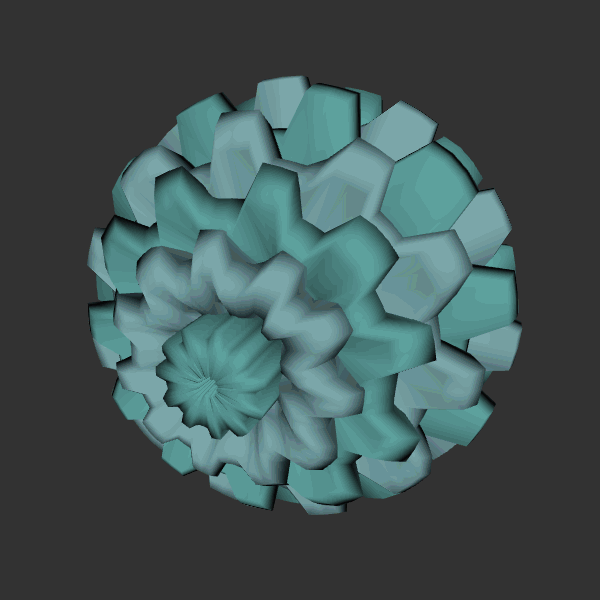
Background: dark